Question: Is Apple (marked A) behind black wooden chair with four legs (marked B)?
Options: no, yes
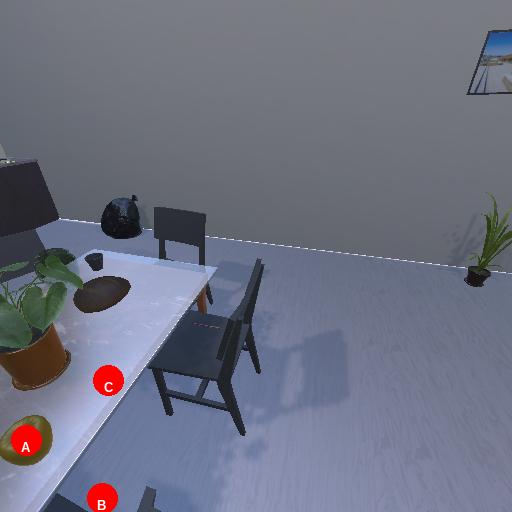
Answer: no